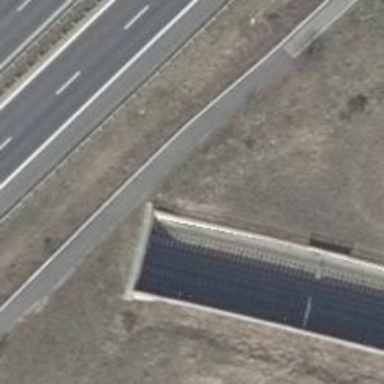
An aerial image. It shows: Asphalt path crossing over bridge.